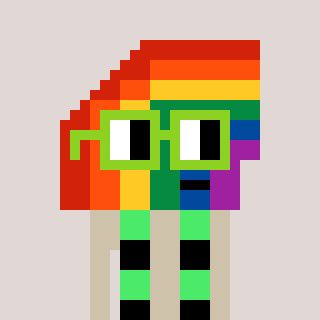
a pixel art character with square light green glasses, a rainbow-shaped head and a bege-colored body on a warm background